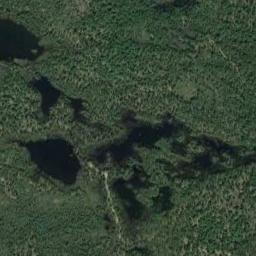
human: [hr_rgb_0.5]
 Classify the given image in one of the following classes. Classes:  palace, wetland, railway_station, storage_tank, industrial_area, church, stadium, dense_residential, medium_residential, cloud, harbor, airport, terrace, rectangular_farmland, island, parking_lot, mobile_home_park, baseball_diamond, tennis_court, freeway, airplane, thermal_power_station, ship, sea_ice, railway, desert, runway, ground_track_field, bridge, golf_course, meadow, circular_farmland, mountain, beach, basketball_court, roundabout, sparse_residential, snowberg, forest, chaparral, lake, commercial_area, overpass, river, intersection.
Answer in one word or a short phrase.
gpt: wetland